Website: crate-barrel
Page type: review-order
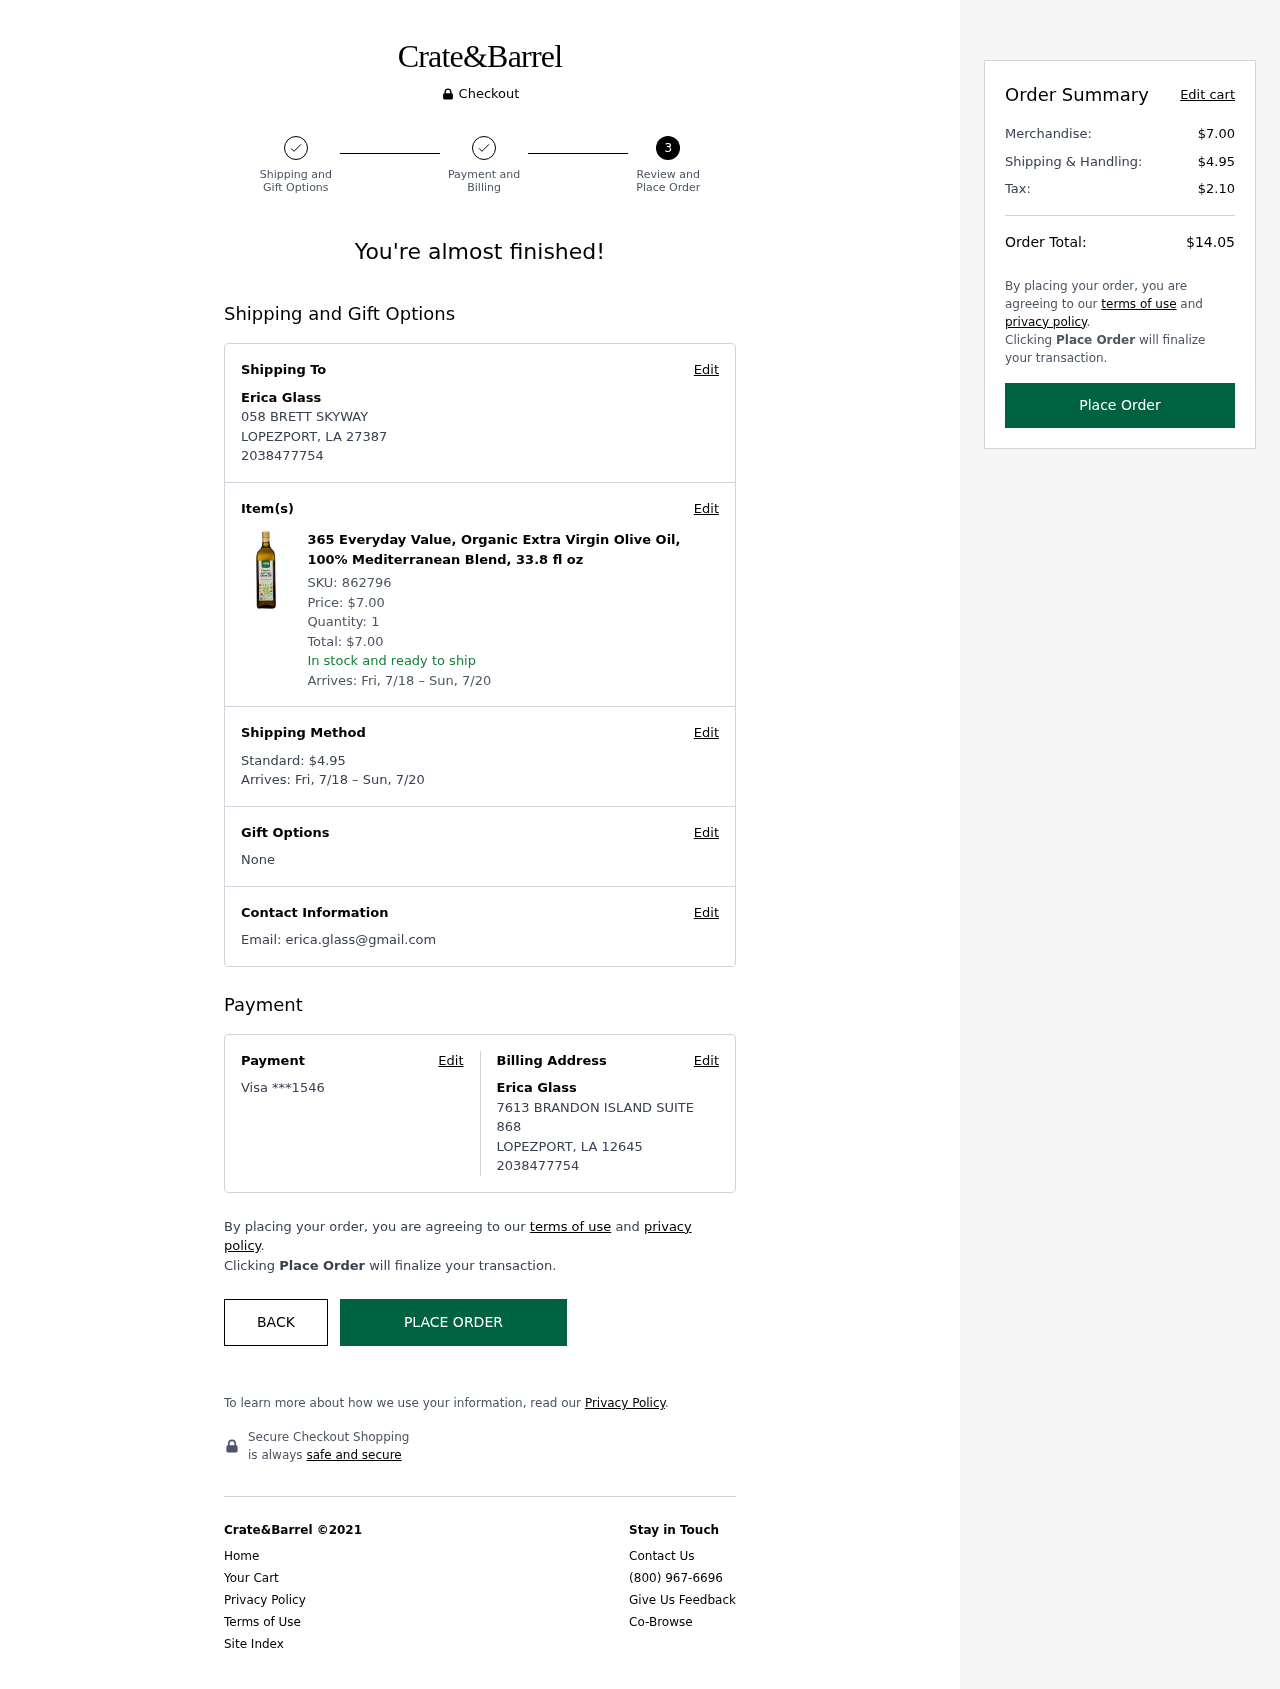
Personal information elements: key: PII_CARD_LAST4
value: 1546
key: PII_CARD_TYPE
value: Visa
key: PII_CITY_STATE_ZIP
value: LOPEZPORT, LA 27387
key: PII_CITY_STATE_ZIP2
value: LOPEZPORT, LA 12645
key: PII_EMAIL
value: erica.glass@gmail.com
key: PII_FULLNAME
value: Erica Glass
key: PII_FULLNAME2
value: Erica Glass
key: PII_PHONE
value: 2038477754
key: PII_PHONE2
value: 2038477754
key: PII_STREET
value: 058 BRETT SKYWAY
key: PII_STREET2
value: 7613 BRANDON ISLAND SUITE 868
Product elements: key: PRODUCT1_NAME
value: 365 Everyday Value, Organic Extra Virgin Olive Oil, 100% Mediterranean Blend, 33.8 fl oz
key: PRODUCT1_PRICE
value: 7
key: PRODUCT1_QUANTITY
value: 1
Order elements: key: ORDER_SKU
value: SKU: 862796
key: ORDER_ITEM_TOTAL
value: Total: $7.00
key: ORDER_DELIVERY_DATE
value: Arrives: Fri, 7/18 – Sun, 7/20
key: ORDER_SHIPPING_COST
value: $4.95
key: ORDER_SHIPPING_COST
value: Standard: $4.95
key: ORDER_SUBTOTAL
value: $7.00
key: ORDER_TAX
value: $2.10
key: ORDER_TOTAL
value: $14.05